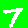
Digit: 7